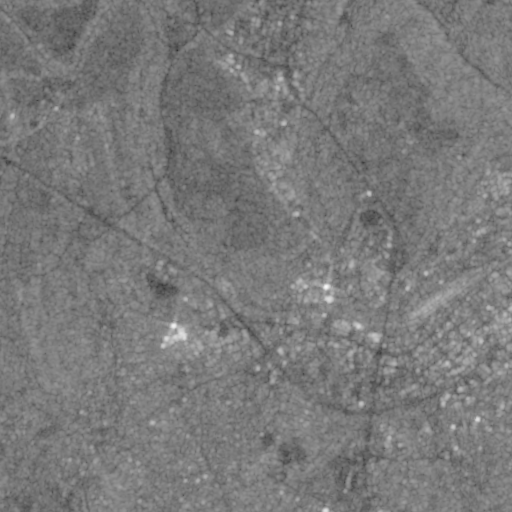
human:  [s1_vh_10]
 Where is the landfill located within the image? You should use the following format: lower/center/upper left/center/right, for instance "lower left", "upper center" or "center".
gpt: The landfill is located in the center left of the image.
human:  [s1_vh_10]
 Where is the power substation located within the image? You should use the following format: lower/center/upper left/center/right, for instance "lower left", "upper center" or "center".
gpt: The power substation is located in the center right of the image.
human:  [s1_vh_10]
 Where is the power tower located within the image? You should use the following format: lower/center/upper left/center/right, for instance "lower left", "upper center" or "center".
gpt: The power tower is located in the right of the image.
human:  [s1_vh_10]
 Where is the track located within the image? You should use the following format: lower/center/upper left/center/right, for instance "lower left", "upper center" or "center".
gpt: The track is located in the lower right of the image.
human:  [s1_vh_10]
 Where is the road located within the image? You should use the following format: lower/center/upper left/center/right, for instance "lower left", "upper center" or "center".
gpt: There is no road in the image.

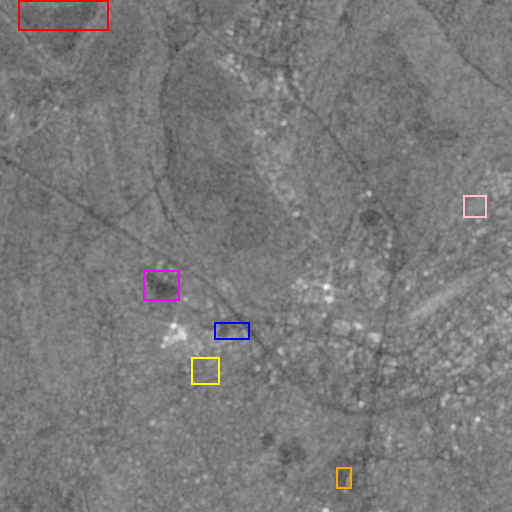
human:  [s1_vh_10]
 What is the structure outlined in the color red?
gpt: The structure outlined in red is a crop field.
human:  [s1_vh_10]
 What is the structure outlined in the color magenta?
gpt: The structure outlined in magenta is a landfill.
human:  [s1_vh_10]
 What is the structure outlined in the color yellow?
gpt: The structure outlined in yellow is a park.
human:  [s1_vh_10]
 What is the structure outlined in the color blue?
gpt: The structure outlined in blue is a parking lot.
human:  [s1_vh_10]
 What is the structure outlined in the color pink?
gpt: The structure outlined in pink is a power substation.
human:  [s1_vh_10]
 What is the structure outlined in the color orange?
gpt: The structure outlined in orange is a track.
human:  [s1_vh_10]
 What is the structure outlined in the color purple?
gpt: There is no purple outline.